Question: First the main problem:
We've a web application in tomcat that overloads and shut down when the system tries to send e-mails at 12 o'clock. At first it was just hundreds of them (and the server behaved well) but now it's thousands and runs out of everything.
We want to "run" these jobs in a different JVM. For that purpose I've been asked to . But they want to use the same "war" that resides in the tomcat's server (avoiding any kind of replication).

I've created the application via Eclipse and when I hit run, it does its magic. But when I try to run it via command line I get a NoClassDefFoundError, Obviouly, thanks to a ClassPath reference problem. I've tried to put the path to the "WEB-INF" directory w/o success. We don't care to kill portability if that mean running this app.
'''
C:\Program Files\Java\jdk1.6.0_38in>java -jar -cp ".;D:\powerfollowups runk\WebContent\WEB-INF\lib\*;D:\powerfollowups runk\WebContent\WEB-INF\clases" D:\powerfollowups\workspace\PFUReportSender arget\pwrFU-2.jar
'''
I also tried to put it in the manifest's Class-Path, like this:
'''
Manifest-Version: 1.0
Main-Class: com.powerfollowups.StandAlonePFUReportSender
Class-Path: D:\powerfollowups runk\WebContent\WEB-INF\lib\* D:\powerfollowups runk\WebContent\WEB-INF\clases
'''
Optimize the code it's not an option rigth now.
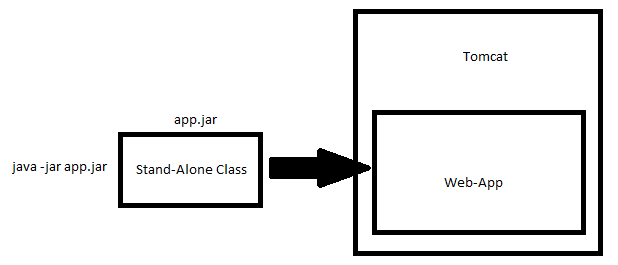
Answer: You need a few things on the classpath:
- - -
edit: based upon your updated question
'''
java -jar -cp ".;D:\powerfollowups runk\WebContent\WEB-INF\lib\*;D:\powerfollowups runk\WebContent\WEB-INF\classes" D:\powerfollowups\workspace\PFUReportSender arget\pwrFU-2.jar
'''